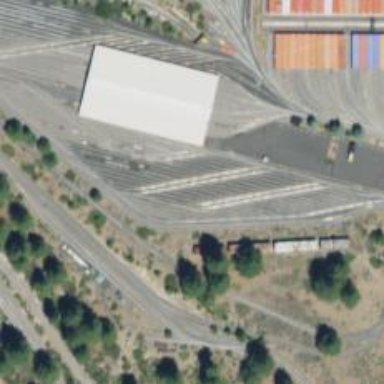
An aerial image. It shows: Miniature railway located in service yard.